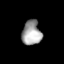
Tissue: lung
Cell type: Endothelial cells
Senescence score: 0.6494
Nuclear area (px): 467
Mean DAPI intensity: 161.071